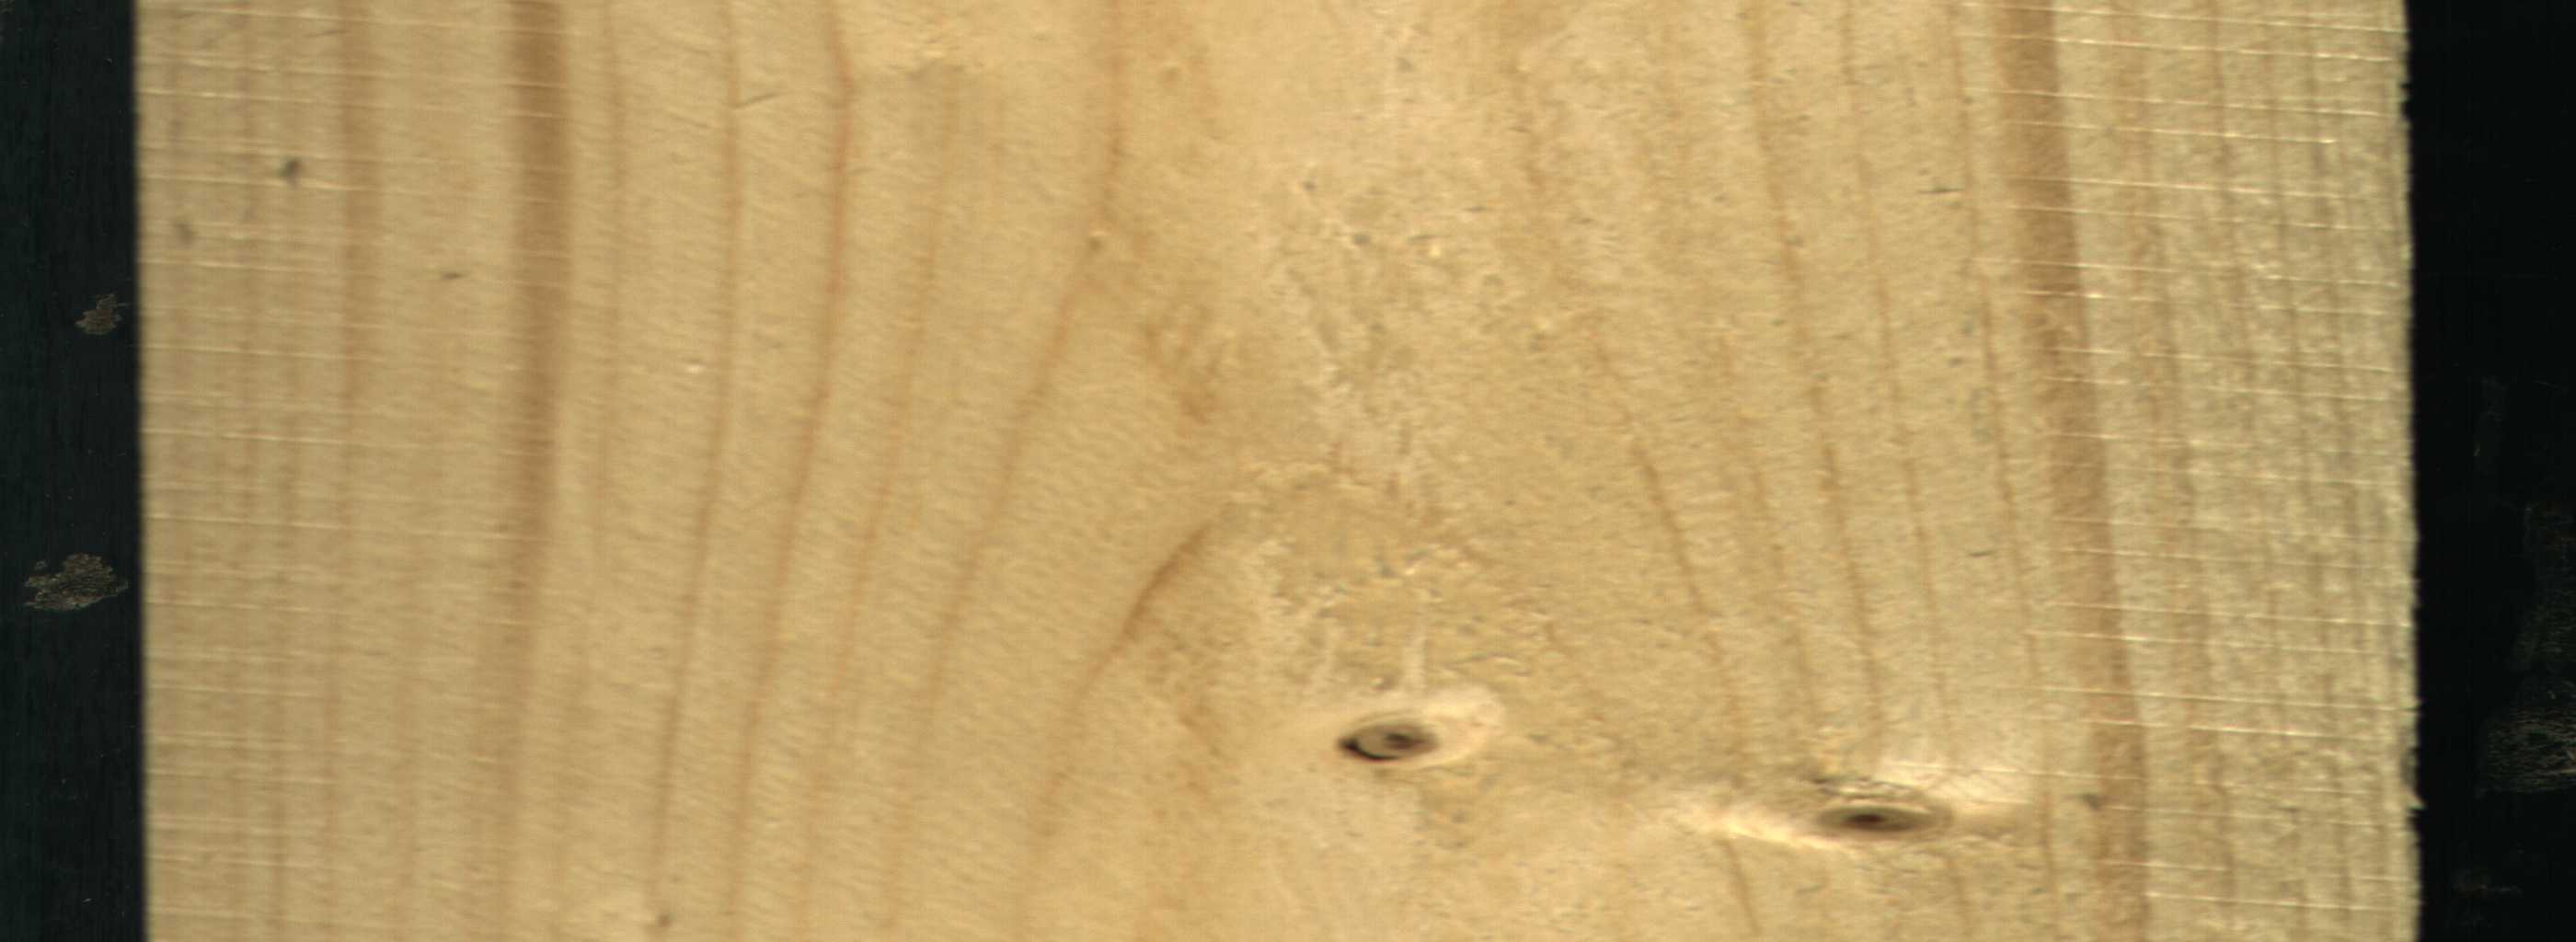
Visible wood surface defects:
Dead_Knot
Live_Knot